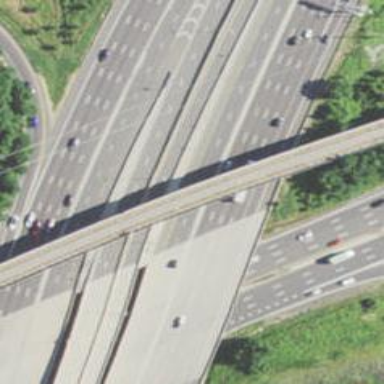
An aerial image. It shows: Bridge over motorway.